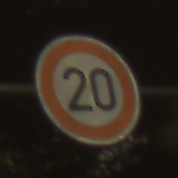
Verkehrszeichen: Geschwindigkeit20
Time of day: SunriseSunset
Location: Outdoor (Nature)
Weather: PartlyCloudy
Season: NotSpecified
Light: Natural